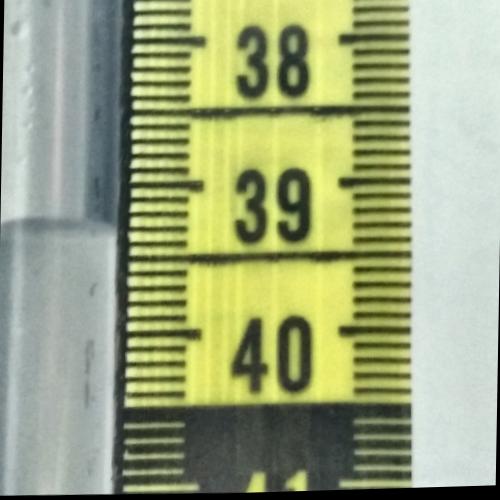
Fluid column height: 39.3 cm